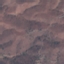
Label: HerbaceousVegetation